Question: I have a project on Android where I get some notifications. My question is, how can I change the color of the notification? I already have a title and some text. Any ideas?
'''
void setNotification() {
nm = (NotificationManager) getSystemService(NOTIFICATION_SERVICE);
nm.cancel(uniqueID);
Context context = getApplicationContext();
int icon = R.drawable.notif;// R.drawable.notification_icon;
CharSequence tickerText = "New Violations";
long when = System.currentTimeMillis();
CharSequence contentTitle = "New violations";
CharSequence contentText = "Click to view the violations !";
Notification notification = new Notification(icon, tickerText, when);
Intent notificationIntent = new Intent(this, NotficationClass.class);
PendingIntent contentIntent = PendingIntent.getActivity(this, 0, notificationIntent, 0);
notification.flags = Notification.FLAG_AUTO_CANCEL;
notification.setLatestEventInfo(context, contentTitle, contentText, contentIntent);
String ns = Context.NOTIFICATION_SERVICE;
NotificationManager mNotificationManager = (NotificationManager) getSystemService(ns);
mNotificationManager.notify(uniqueID, notification);
}
'''

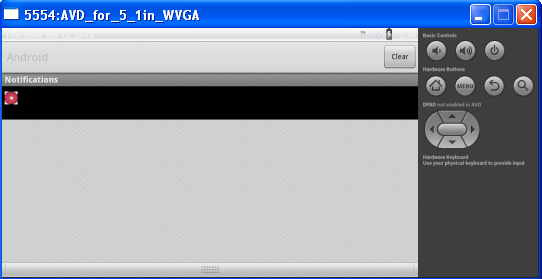
Answer: Use this hope this will resolve your problem
'''
Notification.Builder notification = new Notification.Builder(context)
.setLights(Color.Res, 500, 500)
;
notification.defaults = 0;
'''